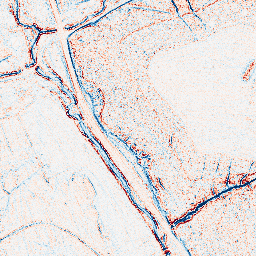
Category: edge_preserving
Decomposition family: anisotropic_diffusion
Decomposition parameters: iterations: 5
kappa: 100
gamma: 0.05
Upsampling method: sinc_blackman
Upsampling parameters: scale: 2
kernel_size: 8
Upsampling scale: 2